Question: (See screenshot:) I want to make a table, where people can choose, on which days of the month they can work. They can choose between 3 shifts each day (also more than one each day possible).
1. col: day & date of the current month (don't show Mondays & Tuesdays) 2.-4.col: checkboxes for each shift (each checkbox needs a different name, e.g. "131201Schicht1"

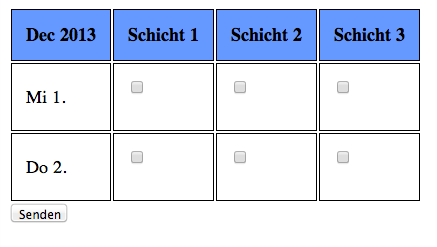
Answer: Before doing any php work, you need to create the html form first, then it'll be clear what needs to be generated by php and what wouldn't be. here's the HTML I came up with
'''
<table border="1" width="100%">
<tr>
<td>Current month name</td>
<td>Schicht 1</td>
<td>Schicht 2</td>
<td>Schicht 3</td>
</tr>
<tr>
<input type="check">
<td>Sun. 1</td>
<td><input type="checkbox" name="131201Schicht1" value=""></td>
<td><input type="checkbox" name="131201Schicht2" value=""></td>
<td><input type="checkbox" name="131201Schicht3" value=""></td>
</tr>
</table>
'''
Then using the following PHP code, we get the main pieces of info we need to populate the table with:
'''
<?php
//I added this to make it easy to add more shifts
$number_of_shifts = 3;
$now = time();
$day = 1; //Just a day counter
$month = date('m', $now);
$year = date('Y', $now);
// number of days in this current month
$days_in_month = cal_days_in_month(0, $month, $year);
?>
'''
Then we just need to run the following code to generate our own table with rules like leaving out specific days, etc..
'''
<?php
$number_of_shifts = 3;
$now = time();
$day = 1;
$month = date('m', $now);
$year = date('Y', $now);
$days_in_month = cal_days_in_month(0, $month, $year);
?>
<html>
<body>
<table border="1" width="100%">
<tr>
<td><? echo date('F', $now).' '.$year; ?></td>
<? for ($i=1; $i < $number_of_shifts+1; $i++)
{
echo "<td>Schicht $i</td>";
}
?>
</tr>
<?php while ($day <= $days_in_month)
{
$timeForDay = mktime(0,0,0,$month, $day, $year);
$dayName = date('D', $timeForDay);
if($dayName != 'Mon' && $dayName != 'Tue')
{
?>
<tr>
<?php
echo '<td> '.$dayName.' '.$day.' </td>';
$shiftId = date('ydm', $timeForDay);
for ($i=1; $i < $number_of_shifts+1; $i++)
{
echo '<td><input type="checkbox" name="'.$shiftId.'Schicht'.$i.'" value=""></td>';
}
?>
</tr>
<?
}
$day++;
}
?>
</table>
</body>
</html>
'''
This is just a quick messy piece of code, you shouldn't use that in production, I'm just showing you a technique on how it can be done and isn't tested !